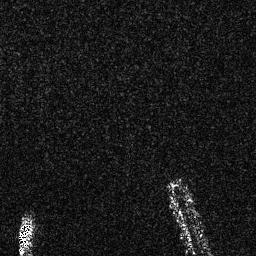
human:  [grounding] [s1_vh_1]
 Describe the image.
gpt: In the satellite image, there is  <ref>1 medium ship </ref> <box>[[6, 83, 13, 99, 0]]</box> located at bottom left.